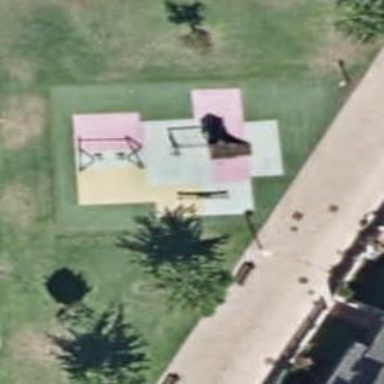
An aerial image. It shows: Playground area for leisure activities on the land.